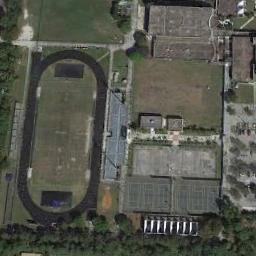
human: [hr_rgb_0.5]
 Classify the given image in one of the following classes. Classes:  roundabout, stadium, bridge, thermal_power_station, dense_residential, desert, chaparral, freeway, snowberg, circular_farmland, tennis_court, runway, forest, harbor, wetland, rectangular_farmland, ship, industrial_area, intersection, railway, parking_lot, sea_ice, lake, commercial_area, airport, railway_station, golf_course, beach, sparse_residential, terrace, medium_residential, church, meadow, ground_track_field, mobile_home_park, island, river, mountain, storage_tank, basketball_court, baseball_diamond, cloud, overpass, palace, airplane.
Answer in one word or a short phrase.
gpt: ground_track_field